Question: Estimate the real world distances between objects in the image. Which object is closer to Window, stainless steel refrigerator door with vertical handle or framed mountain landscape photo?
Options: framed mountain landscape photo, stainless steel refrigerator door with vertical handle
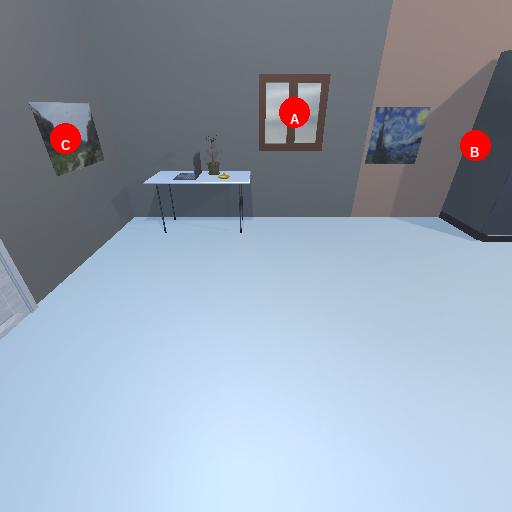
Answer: framed mountain landscape photo